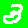
Digit: 3